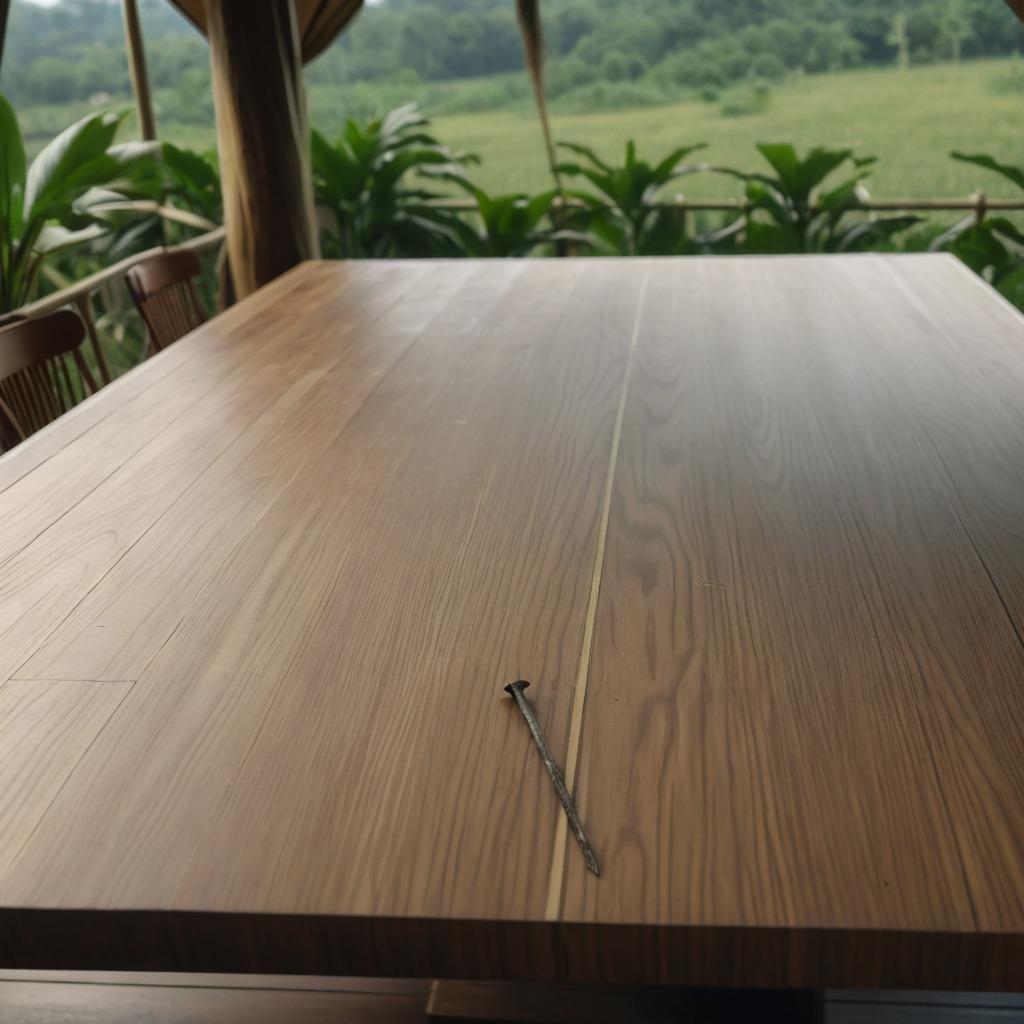
An iron nail is lying on the wooden table.